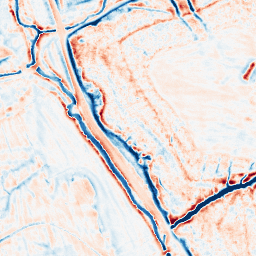
Category: edge_preserving
Decomposition family: bilateral
Decomposition parameters: d: 15
sigma_color: 100
sigma_space: 50
Upsampling method: quartic
Upsampling parameters: scale: 2
Upsampling scale: 2